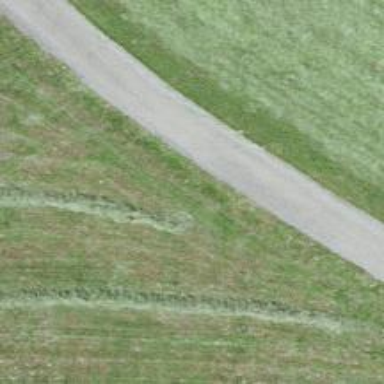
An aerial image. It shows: Smoothly paved residential road.